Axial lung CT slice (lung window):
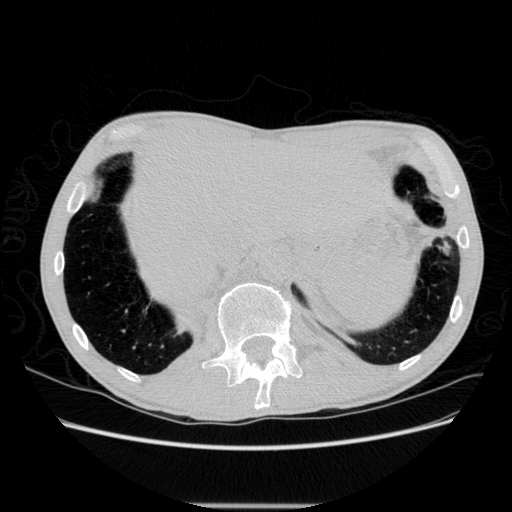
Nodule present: no